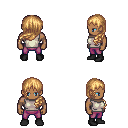
a pixel art fantasy rpg character, male body template, human, dark skin, white sleeveless shirt, magenta pants, light blonde left-swept hairstyle, black shoes, four views (front, back, left, right), 2x2 character sprite sheet, small pixel art, hard edges, no anti-aliasing